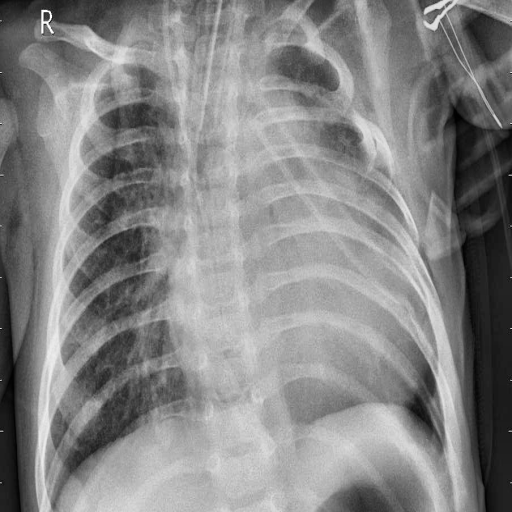
Finding: PNEUMONIA